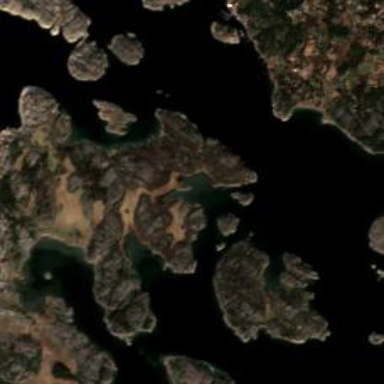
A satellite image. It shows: Beautiful bay with natural surroundings.